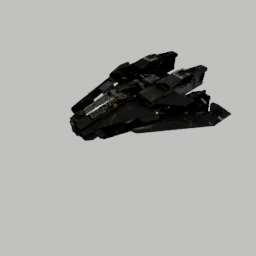
Label: mechanical